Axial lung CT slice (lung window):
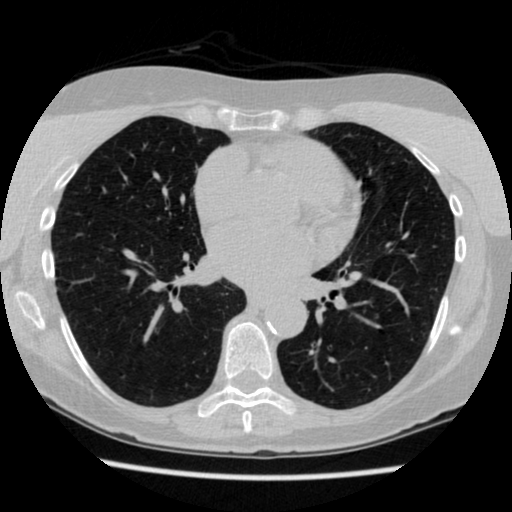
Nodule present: no